Question: I need to do a fairly simple task.
I have a tab bar, and need to change the background color of the bar when it is selected.
I have been looking for an embarrassing amount of time for a solution.
Most guides talk about the SelectedImage property of the TabBarItem, but I need this thing to be completely dynamic in size. An image would only fit one orientation on a single device.
Here is a screenshot of what I am trying to accomplish:

Ideally I would want to just set the selected tab background color to white. Could someone please tell me how this could be done?
Thanks a lot!
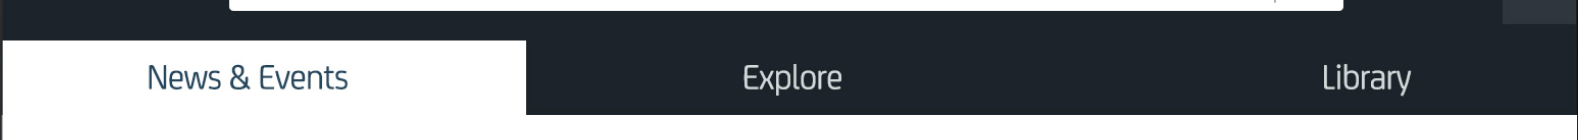
Answer: Posting this in case someone might need it later.
This solution is made from three parts.
Part 1.
Set your UITabBar 'Item Positioning' property from Automatic to Centered. This will allow you to set the width of your tab bar items. The hight of the tab bar items will always be 49.
Part 2.
Use this function to create a UIImage from a color and a specific size:
'''
- (UIImage *)imageFromColor:(UIColor *)color forSize:(CGSize)size withCornerRadius:(CGFloat)radius
{
CGRect rect = CGRectMake(0, 0, size.width, size.height);
UIGraphicsBeginImageContext(rect.size);
CGContextRef context = UIGraphicsGetCurrentContext();
CGContextSetFillColorWithColor(context, [color CGColor]);
CGContextFillRect(context, rect);
UIImage *image = UIGraphicsGetImageFromCurrentImageContext();
UIGraphicsEndImageContext();
// Begin a new image that will be the new image with the rounded corners
// (here with the size of an UIImageView)
UIGraphicsBeginImageContext(size);
// Add a clip before drawing anything, in the shape of an rounded rect
[[UIBezierPath bezierPathWithRoundedRect:rect cornerRadius:radius] addClip];
// Draw your image
[image drawInRect:rect];
// Get the image, here setting the UIImageView image
image = UIGraphicsGetImageFromCurrentImageContext();
// Lets forget about that we were drawing
UIGraphicsEndImageContext();
return image;
}
'''
Part 3.
Now you are ready to actually set the tab items background color.
'''
[[UITabBar appearance] setSelectionIndicatorImage:[self imageFromColor:[UIColor whiteColor] forSize:CGSizeMake(tabBar.itemWidth, 49) withCornerRadius:0]];
'''
Why this isn't something implemented in the Interface Builder is beyond me. But this works.